Question: What program was used to draw the picture below?

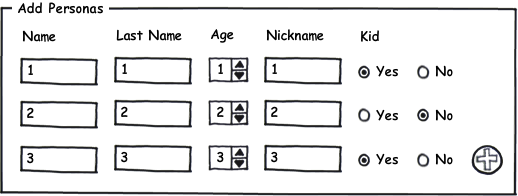
Answer: Not a programming question...but I think is balsamiq: <URL>